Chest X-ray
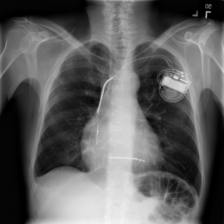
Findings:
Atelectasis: negative
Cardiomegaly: positive
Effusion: negative
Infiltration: negative
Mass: positive
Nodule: negative
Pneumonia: negative
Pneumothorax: negative
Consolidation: negative
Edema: negative
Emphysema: negative
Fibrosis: negative
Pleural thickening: positive
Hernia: negative